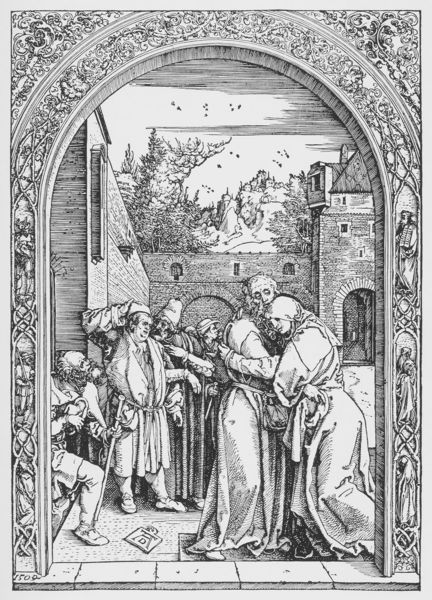
Titel: Joachim und die hl. Anna treffen sich am goldenen Tor (Marienleben)
Künstler: Albrecht Dürer
Schlagwörter: baum, himmel, mann, wolken, bäume, menschen, sitzen, stadt, fenster, frau, grau, hut, kleider, männer, schwarz, weiss, zeichnung, gebäude, haus, haube, leute, ornament, bart, mütze, stehen, stein, steine, trauer, signatur, häuser, vögel, kirche, boden, kutte, paar, stock, turm, umarmung, bogen, stab, mauer, linien, hof, signiert, rundbogen, verzierung, ad, tor, umarmen, innenhof, burg, torbogen, abschied, druck, monogramm, radierung, stich, schwarzweiß, schwert, buchdruck, stadttor, jesus, bettler, heilige, begrüßung, dürer, maria, albrecht, albrecht dürer, oranment, sünderin, bogenrundbogen, wiederkehr, uschwarz, schwarz#, 1509, albracht, vor dem stadttor